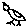
Label: bird